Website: ulta-beauty
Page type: billing-address
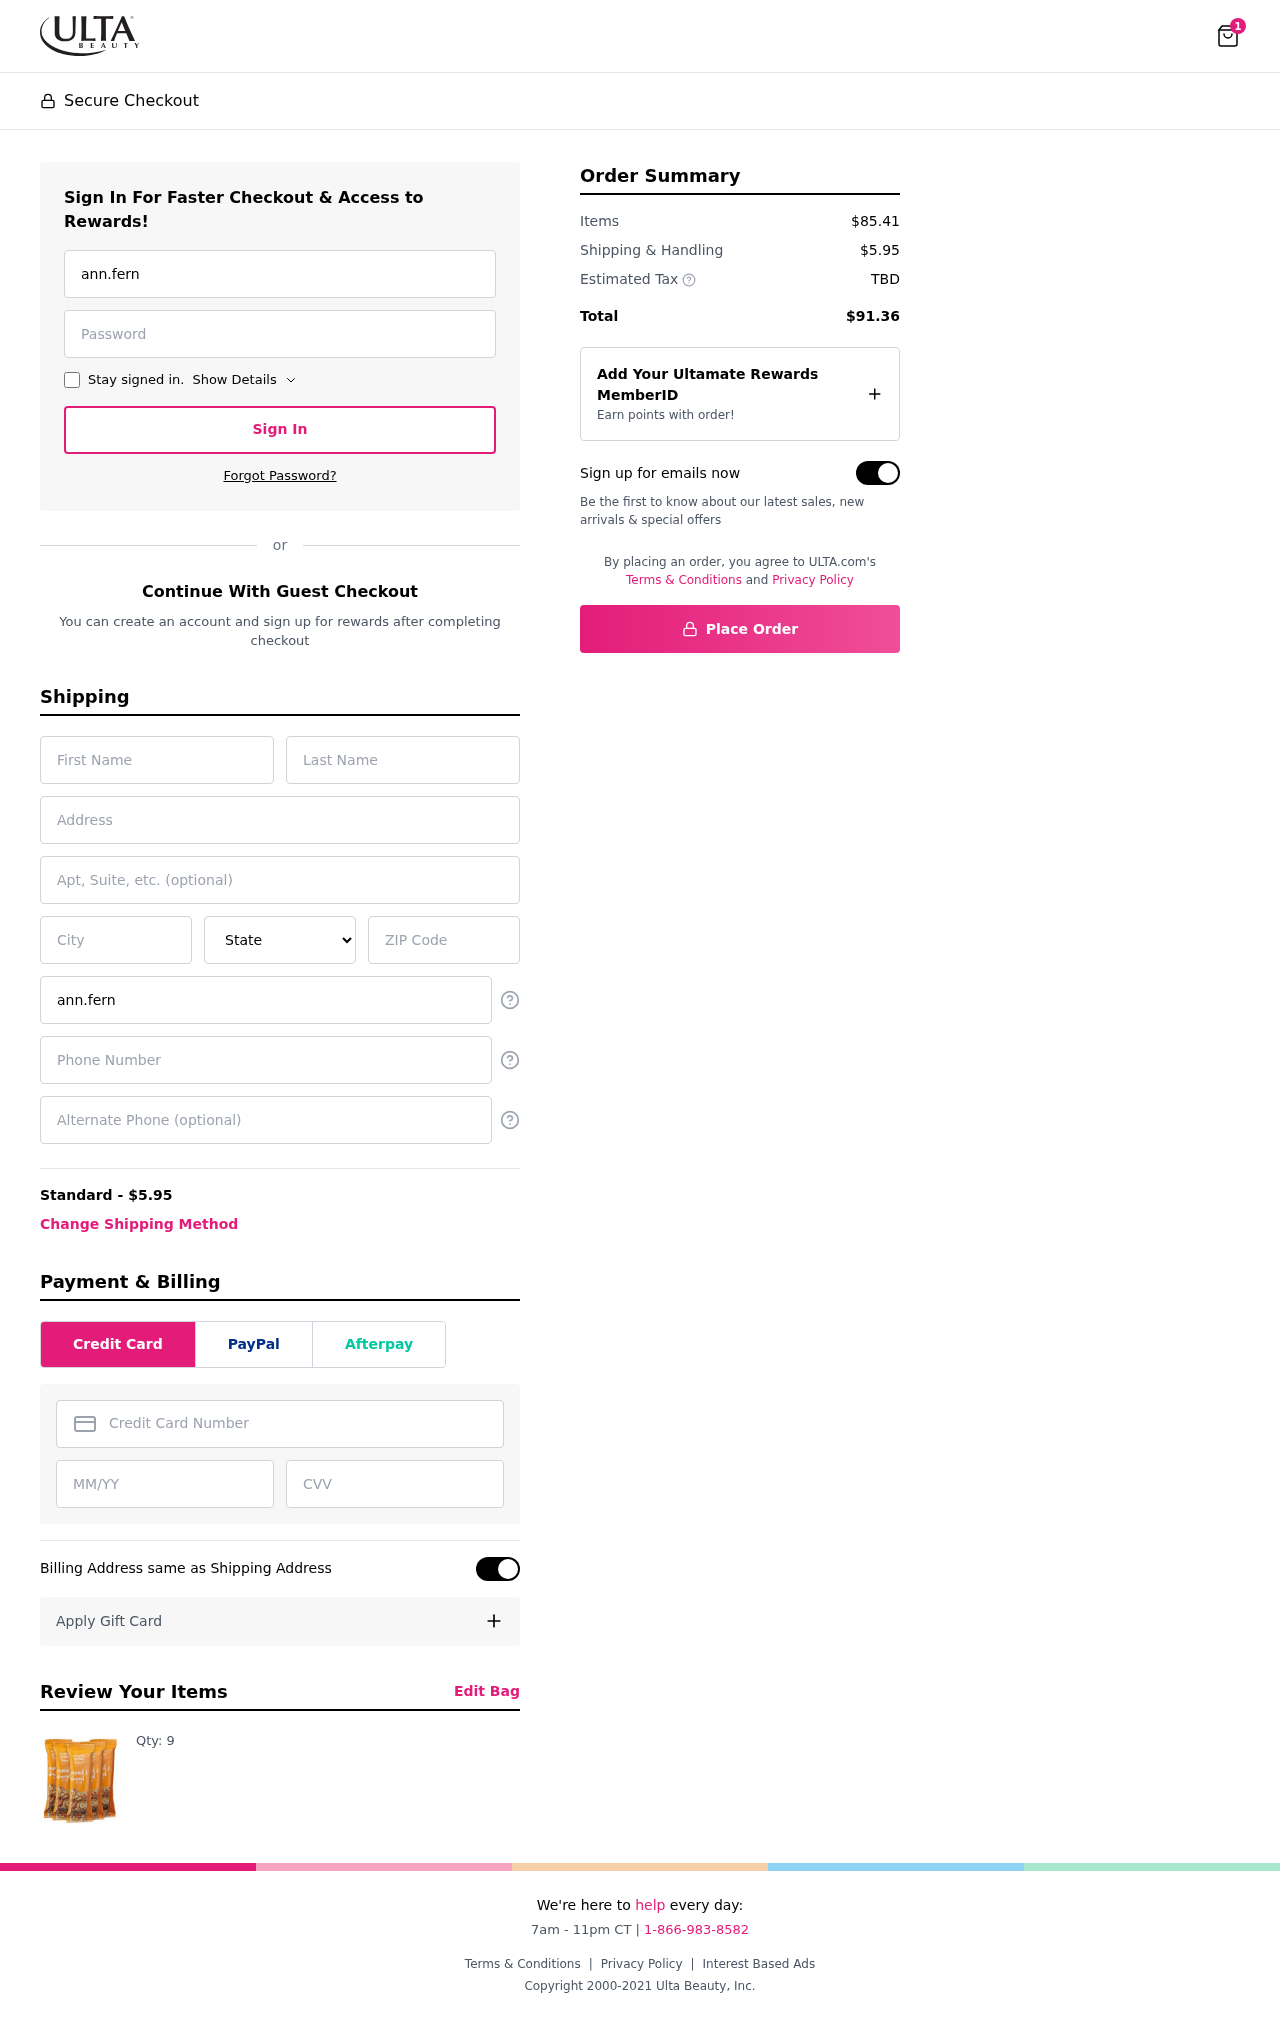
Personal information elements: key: PII_STATE
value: Illinois
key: PII_EMAIL
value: ann.fernandez@yahoo.com
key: PII_FIRSTNAME
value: Ann
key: PII_LASTNAME
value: Fernandez
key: PII_STREET
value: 03716 Joseph Ports
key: PII_STREET2
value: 84372 Ronnie Trail
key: PII_CITY
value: Theresastad
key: PII_POSTCODE
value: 19930
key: PII_PHONE
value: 3545786274
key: PII_CARD_NUMBER
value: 3470 5547 5924 524
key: PII_CARD_EXPIRY
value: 09/28
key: PII_CARD_CVV
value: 0584
Product elements: key: PRODUCT1_QUANTITY
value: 9
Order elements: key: ORDER_NUM_ITEMS
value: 1
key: ORDER_SHIPPING_COST
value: $5.95
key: ORDER_SUBTOTAL
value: $85.41
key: ORDER_TOTAL
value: $91.36